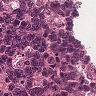
Metastatic tissue present: no